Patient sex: F
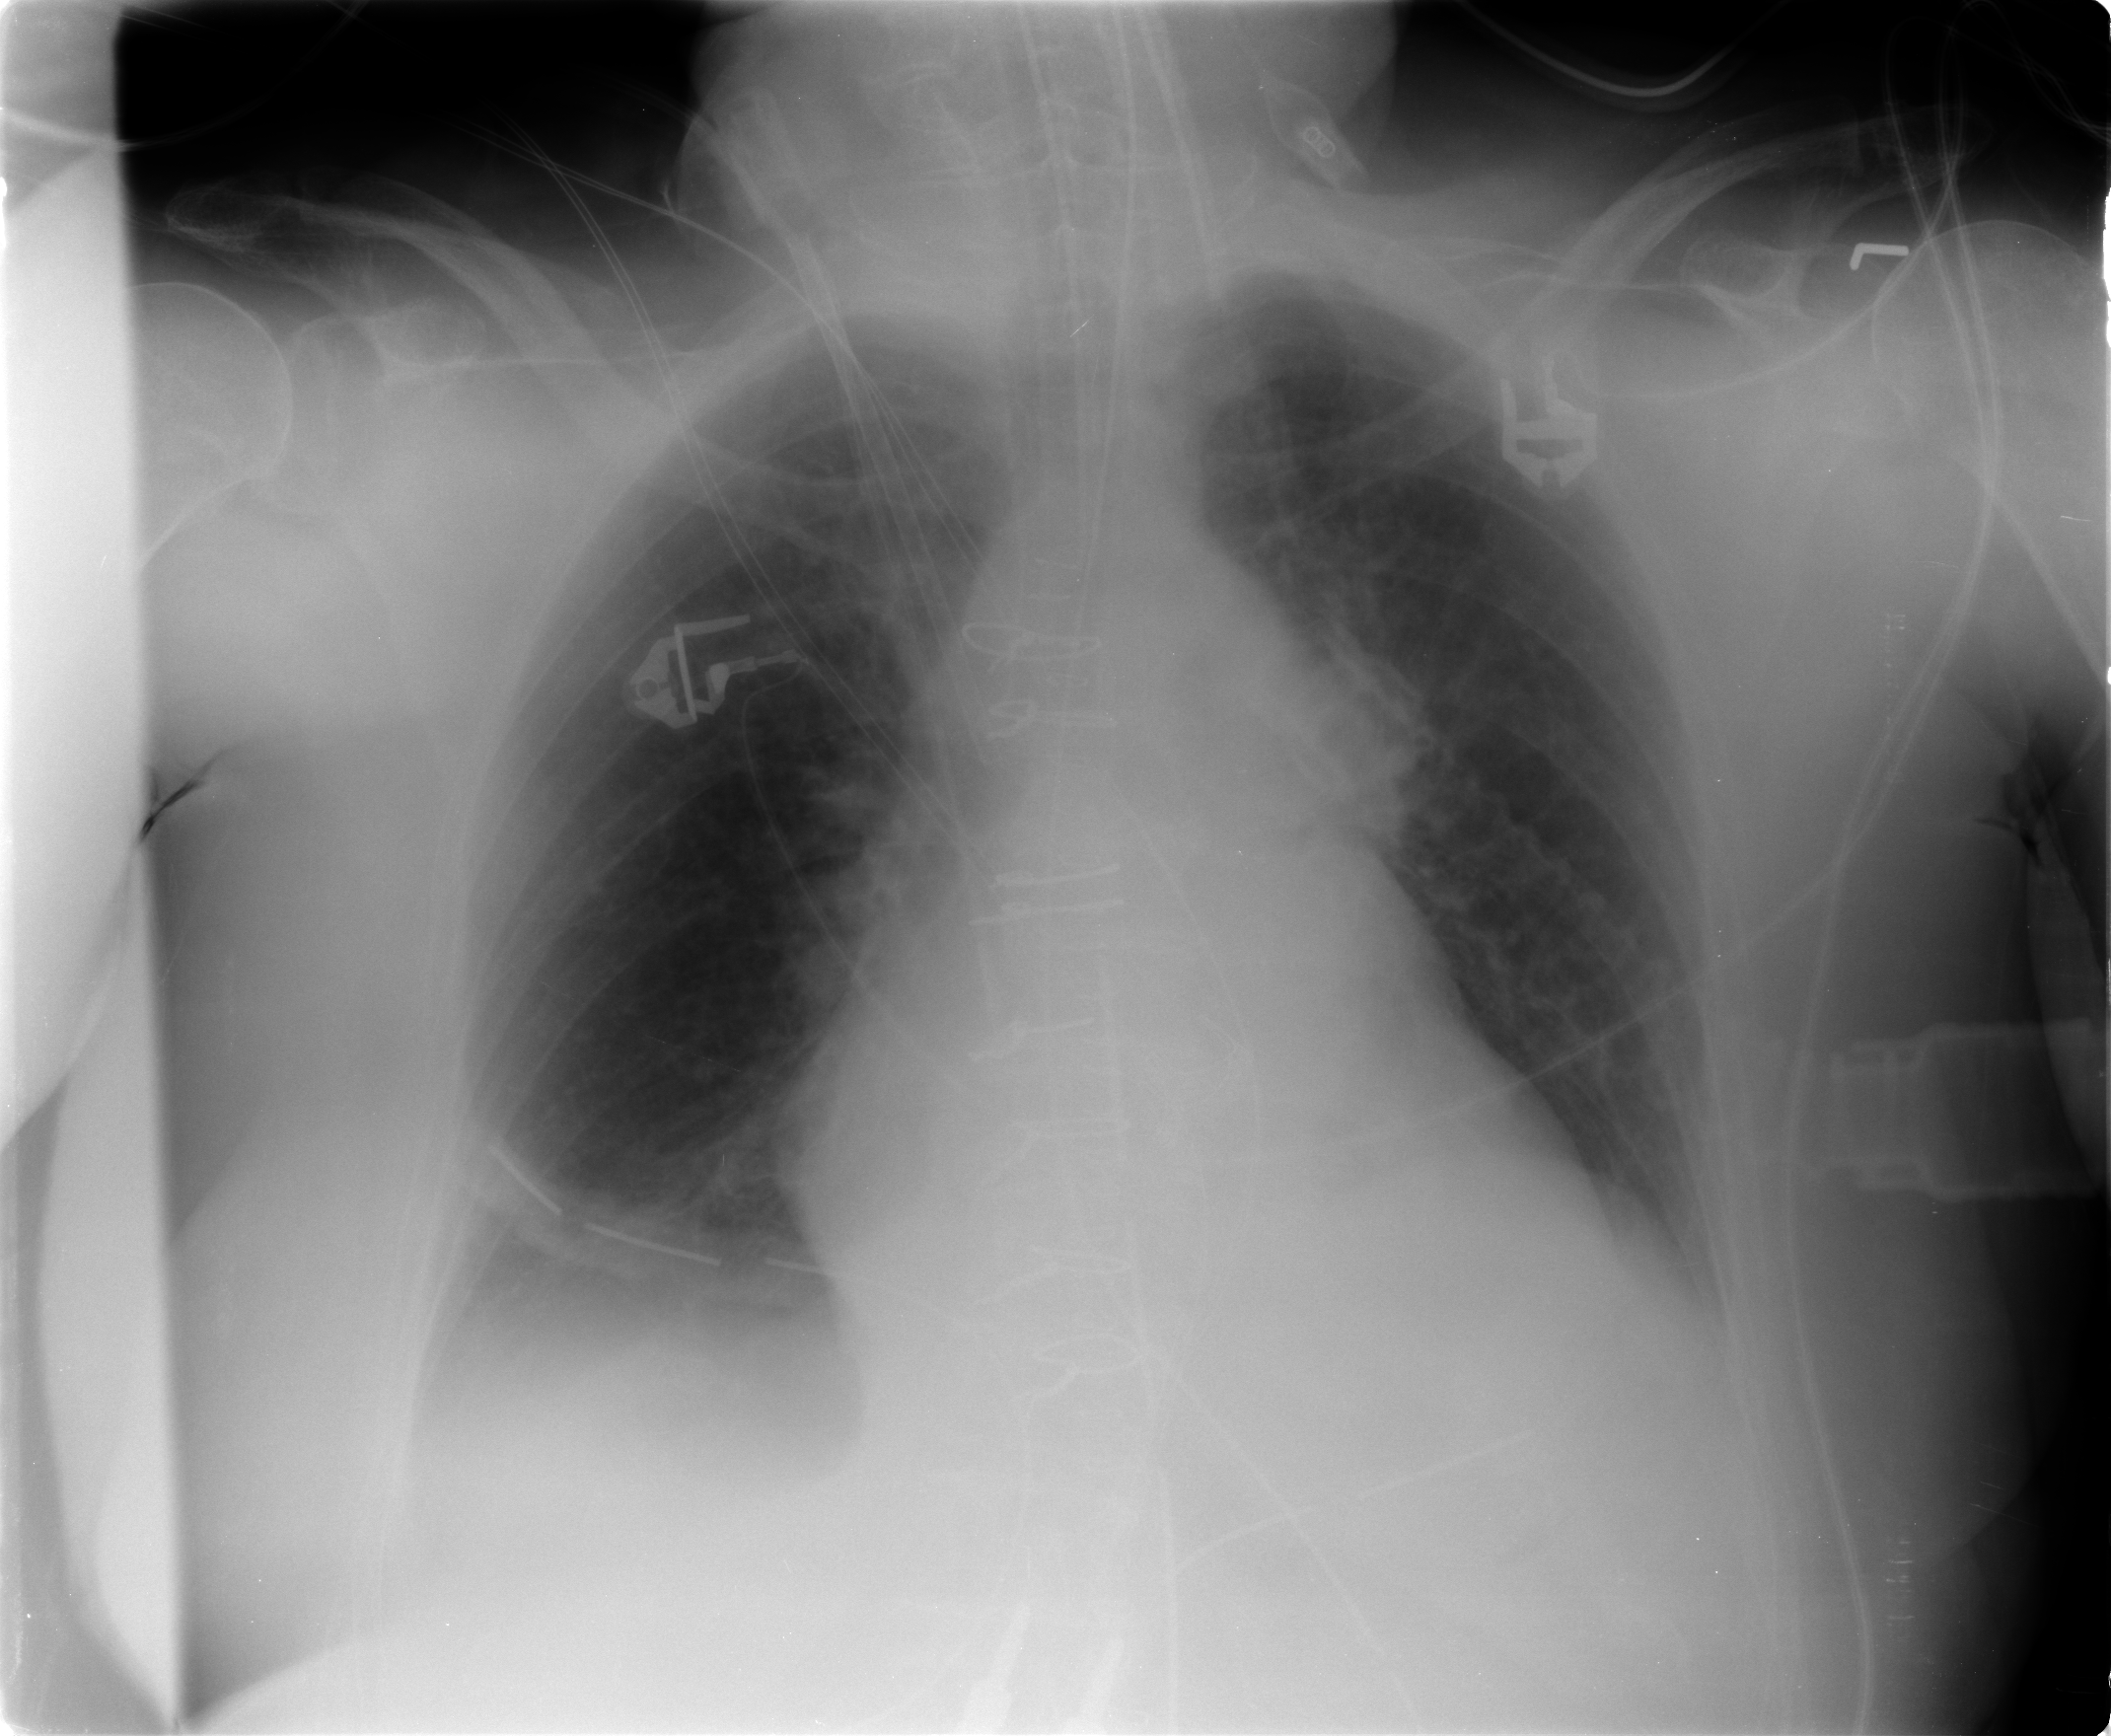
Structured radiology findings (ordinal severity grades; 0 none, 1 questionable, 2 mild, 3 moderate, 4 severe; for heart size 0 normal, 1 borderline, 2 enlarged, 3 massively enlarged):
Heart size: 2
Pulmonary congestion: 1
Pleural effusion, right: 0
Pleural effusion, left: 0
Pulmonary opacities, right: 0
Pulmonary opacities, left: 0
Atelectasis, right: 2
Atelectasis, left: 0